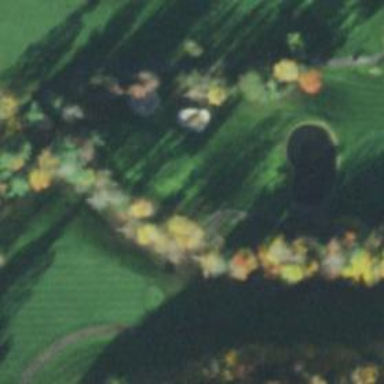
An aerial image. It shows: Golf hole.